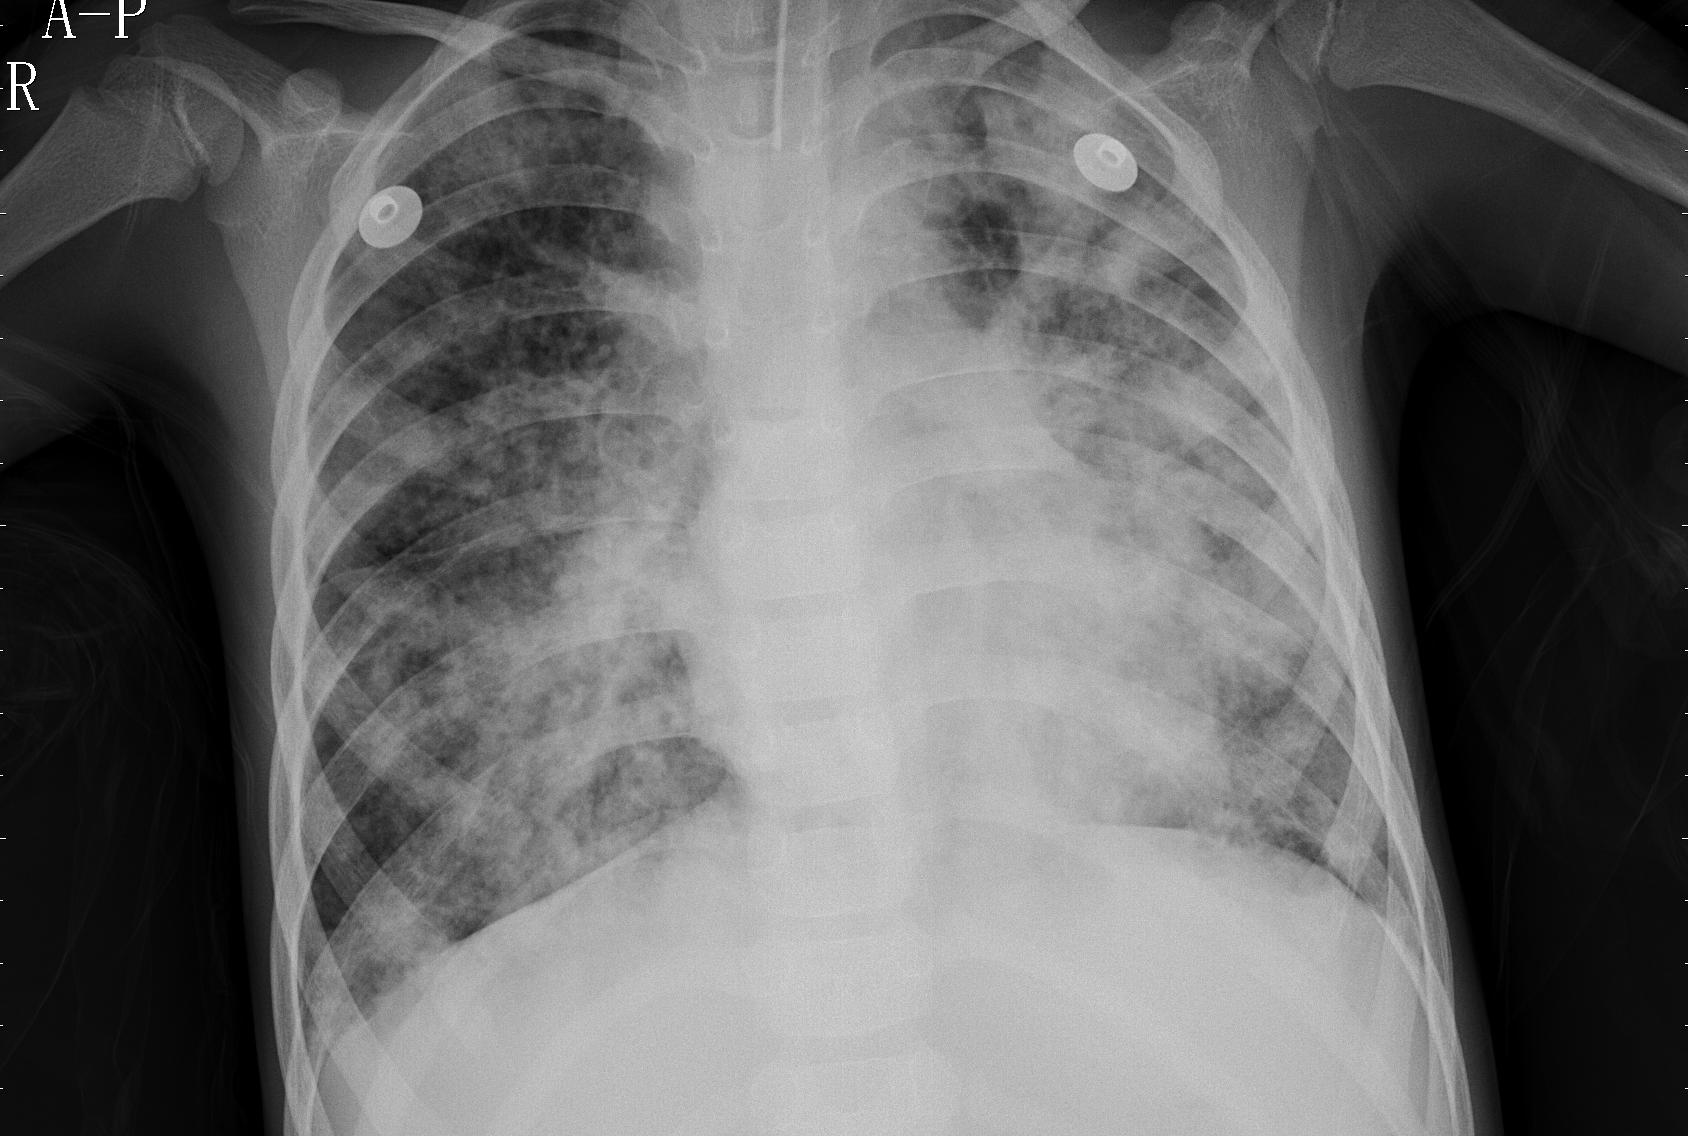
Diagnosis: PNEUMONIA